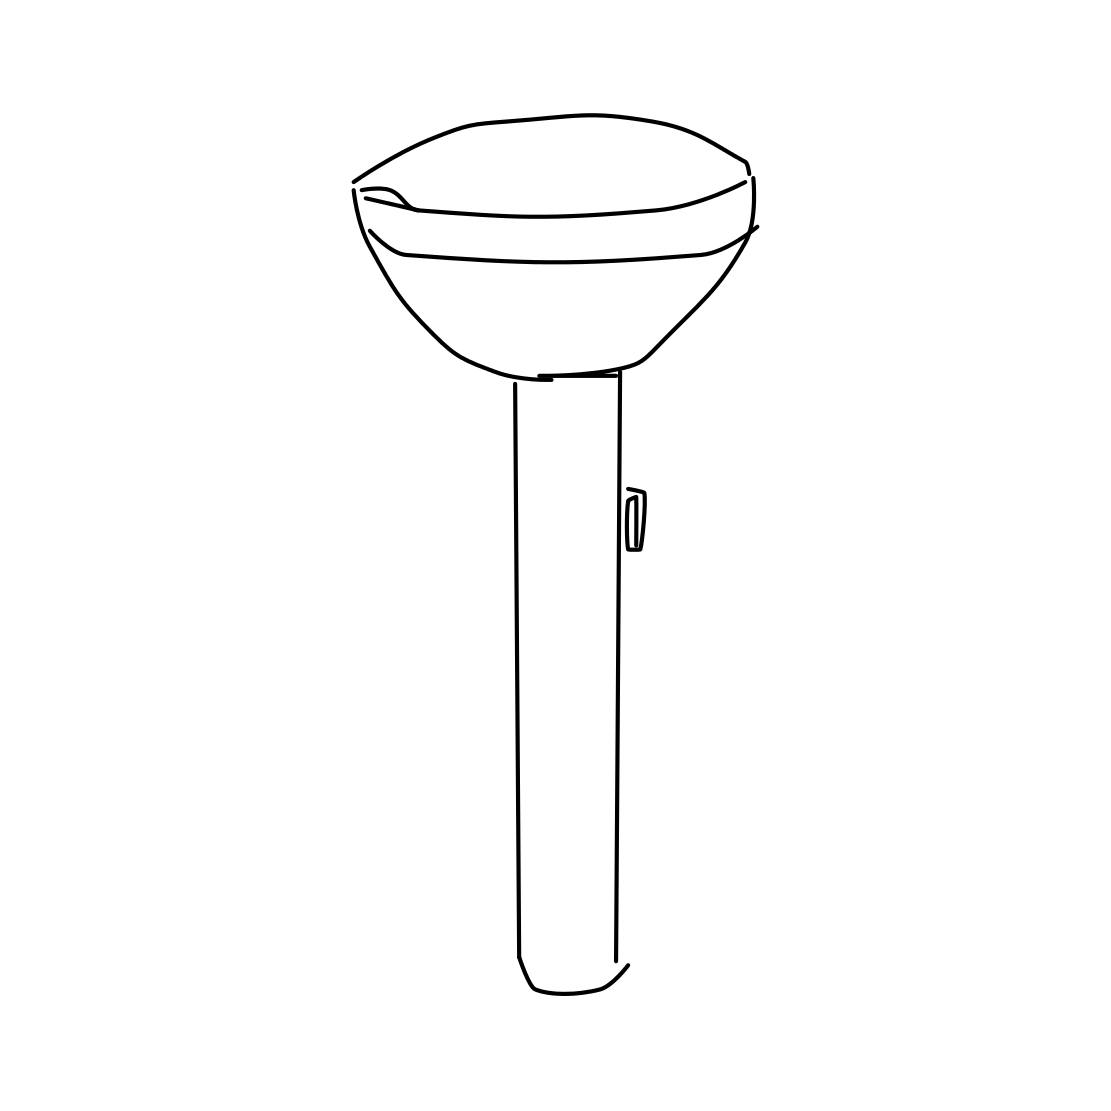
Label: flashlight